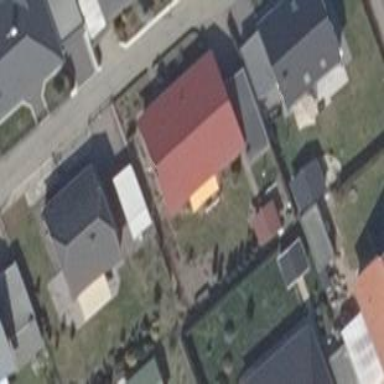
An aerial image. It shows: Charming house with gabled roof. The roof is red in color and oriented along the building.